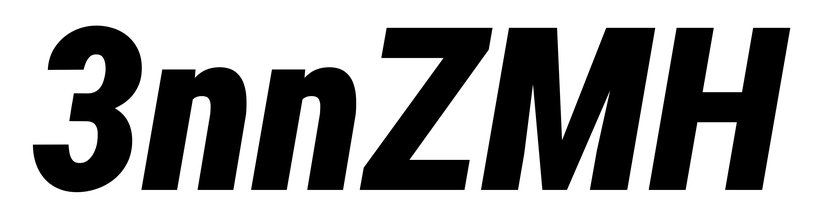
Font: Roboto-Italic_Condensed_Black_Italic